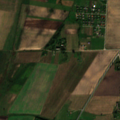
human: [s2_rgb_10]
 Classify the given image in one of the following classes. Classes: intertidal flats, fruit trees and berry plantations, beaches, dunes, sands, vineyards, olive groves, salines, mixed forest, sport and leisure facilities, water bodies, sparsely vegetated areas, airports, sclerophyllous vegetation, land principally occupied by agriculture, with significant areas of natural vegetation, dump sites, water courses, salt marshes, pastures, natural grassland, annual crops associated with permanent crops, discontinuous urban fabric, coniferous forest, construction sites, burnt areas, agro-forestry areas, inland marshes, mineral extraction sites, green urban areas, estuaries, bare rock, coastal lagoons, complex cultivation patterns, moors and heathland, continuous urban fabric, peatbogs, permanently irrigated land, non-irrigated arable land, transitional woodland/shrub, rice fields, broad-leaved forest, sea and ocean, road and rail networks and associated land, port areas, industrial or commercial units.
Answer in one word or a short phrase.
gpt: non-irrigated arable land, pastures, complex cultivation patterns